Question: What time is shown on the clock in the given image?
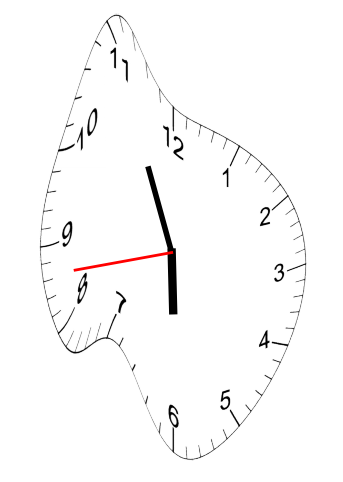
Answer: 05:55:43